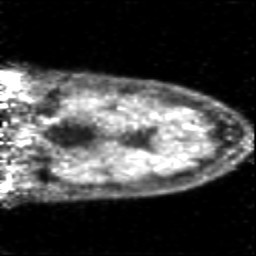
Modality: PET
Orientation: coronal
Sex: male
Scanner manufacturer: siemens